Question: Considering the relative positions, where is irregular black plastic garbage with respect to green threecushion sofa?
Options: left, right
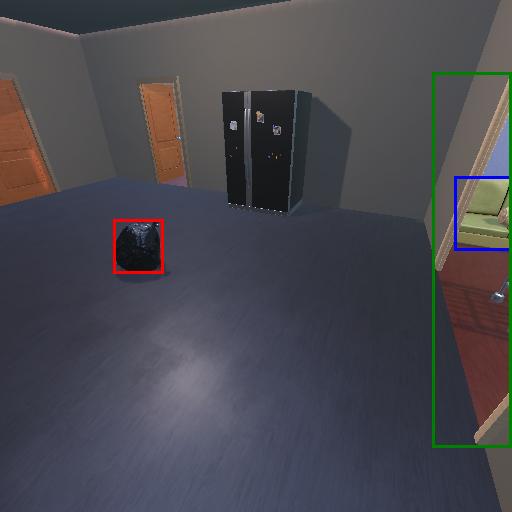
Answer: left